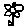
Label: flower